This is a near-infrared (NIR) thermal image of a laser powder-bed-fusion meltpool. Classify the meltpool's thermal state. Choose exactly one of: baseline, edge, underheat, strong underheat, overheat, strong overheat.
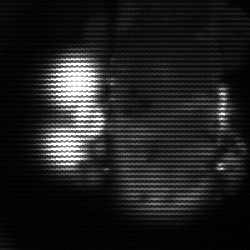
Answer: strong underheat